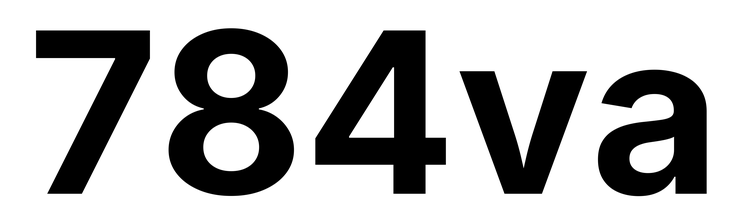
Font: Inter_Bold